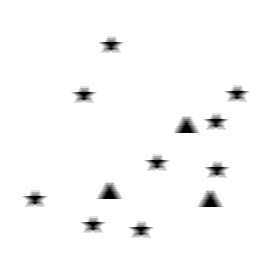
Squares: 0
Triangles: 3
Stars: 9
Total shapes: 12